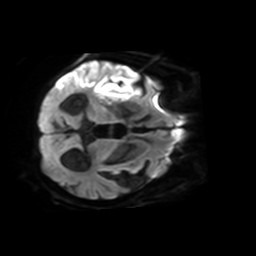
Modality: TRACE
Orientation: axial
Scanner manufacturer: philips
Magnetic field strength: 3 T
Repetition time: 3.601 s
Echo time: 0.076 s